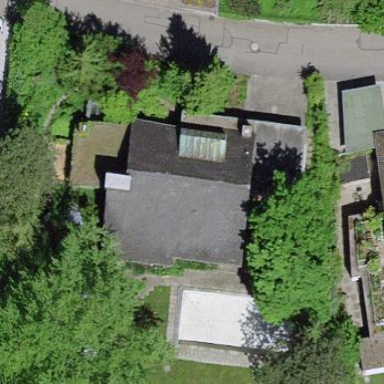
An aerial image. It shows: Residential building.